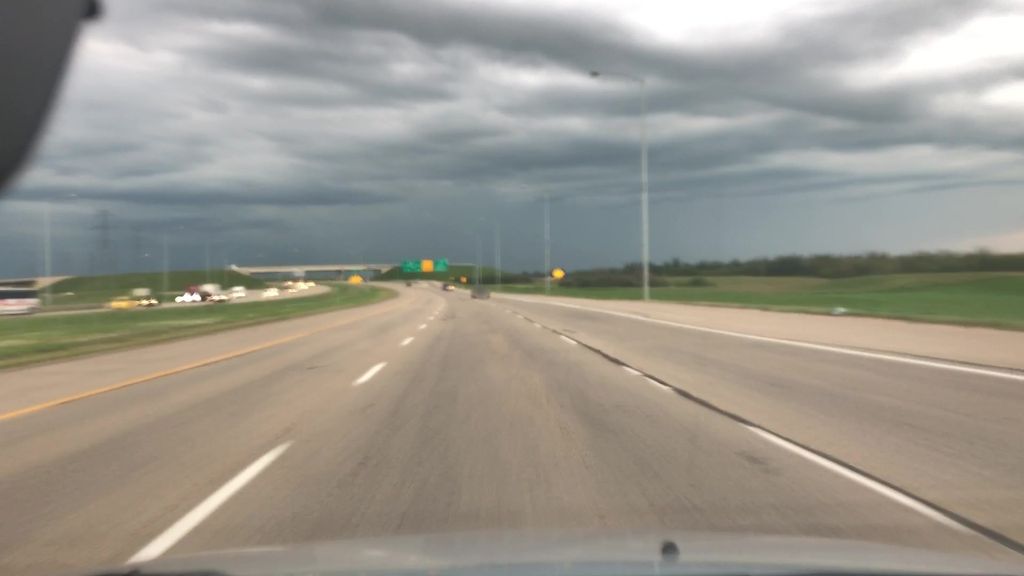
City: edmonton